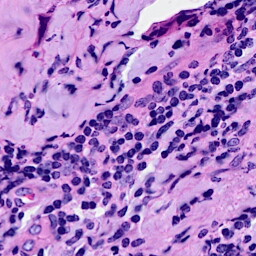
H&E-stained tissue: Breast